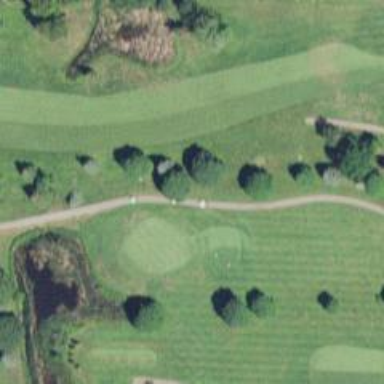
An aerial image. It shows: Service road used as golf cart path.